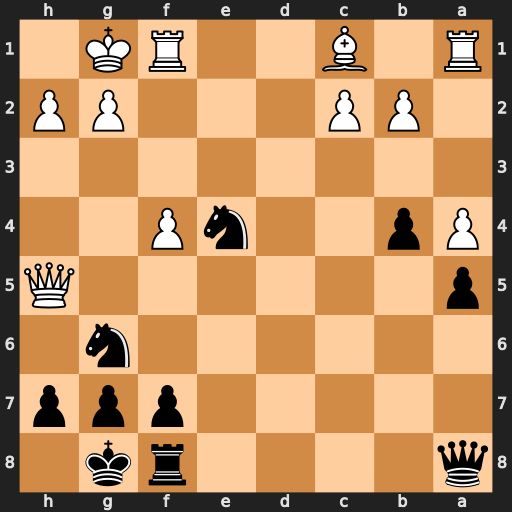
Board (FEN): q4rk1/5ppp/6n1/p6Q/Pp2nP2/8/1PP3PP/R1B2RK1
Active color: b
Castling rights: -
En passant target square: -
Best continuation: Qa7+ Kh1 Nf2+ Rxf2 Qxf2